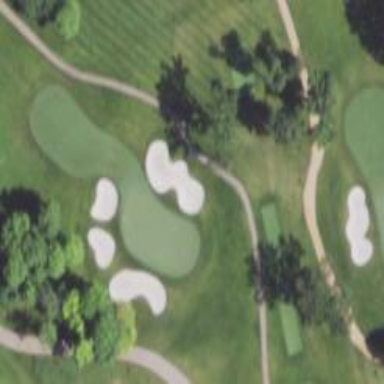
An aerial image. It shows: Golf hole.